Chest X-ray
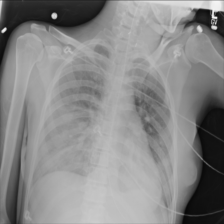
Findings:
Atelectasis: negative
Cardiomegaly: negative
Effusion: negative
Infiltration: negative
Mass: negative
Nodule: negative
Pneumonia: negative
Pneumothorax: negative
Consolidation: negative
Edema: negative
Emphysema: negative
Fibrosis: negative
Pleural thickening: negative
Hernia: negative